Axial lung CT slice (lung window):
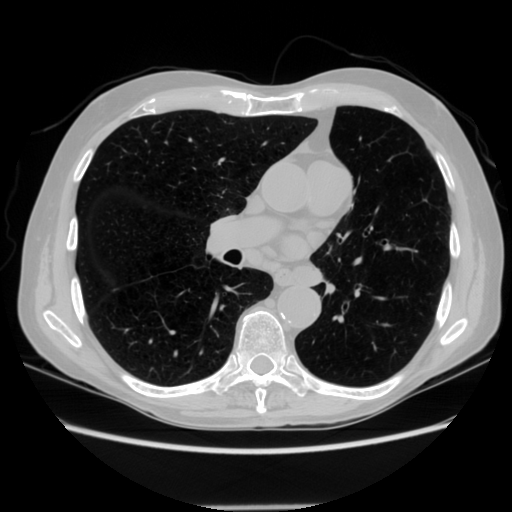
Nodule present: no